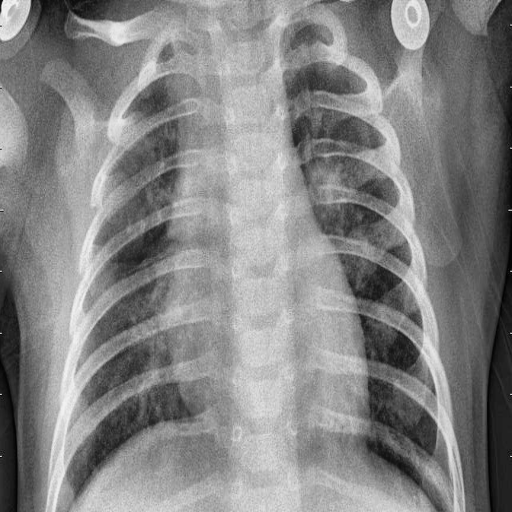
Finding: PNEUMONIA